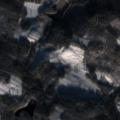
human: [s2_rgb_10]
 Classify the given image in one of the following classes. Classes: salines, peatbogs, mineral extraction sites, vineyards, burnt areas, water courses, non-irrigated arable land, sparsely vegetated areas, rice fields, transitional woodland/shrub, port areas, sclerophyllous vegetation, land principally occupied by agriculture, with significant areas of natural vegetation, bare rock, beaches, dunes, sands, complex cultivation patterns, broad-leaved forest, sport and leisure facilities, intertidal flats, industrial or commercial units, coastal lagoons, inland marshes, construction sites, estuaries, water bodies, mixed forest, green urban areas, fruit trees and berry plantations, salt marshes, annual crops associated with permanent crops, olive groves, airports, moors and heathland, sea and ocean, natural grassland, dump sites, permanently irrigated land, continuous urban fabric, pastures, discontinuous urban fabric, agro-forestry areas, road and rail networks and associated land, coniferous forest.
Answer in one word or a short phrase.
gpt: mixed forest, transitional woodland/shrub